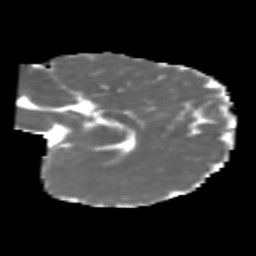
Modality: MD
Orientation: sagittal
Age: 6
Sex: male
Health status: healthy